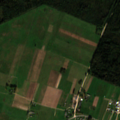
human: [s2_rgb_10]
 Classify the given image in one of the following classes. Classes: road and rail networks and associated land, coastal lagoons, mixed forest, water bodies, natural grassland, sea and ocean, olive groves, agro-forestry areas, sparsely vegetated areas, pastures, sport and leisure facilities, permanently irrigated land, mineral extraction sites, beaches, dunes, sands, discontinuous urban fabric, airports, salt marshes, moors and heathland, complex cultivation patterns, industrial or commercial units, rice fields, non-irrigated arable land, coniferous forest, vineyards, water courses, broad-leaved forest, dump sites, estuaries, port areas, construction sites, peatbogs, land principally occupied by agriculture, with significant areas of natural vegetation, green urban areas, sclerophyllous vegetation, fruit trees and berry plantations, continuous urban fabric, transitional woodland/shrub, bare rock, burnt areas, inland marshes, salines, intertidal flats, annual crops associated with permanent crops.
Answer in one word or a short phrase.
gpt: discontinuous urban fabric, non-irrigated arable land, complex cultivation patterns, broad-leaved forest, mixed forest, transitional woodland/shrub